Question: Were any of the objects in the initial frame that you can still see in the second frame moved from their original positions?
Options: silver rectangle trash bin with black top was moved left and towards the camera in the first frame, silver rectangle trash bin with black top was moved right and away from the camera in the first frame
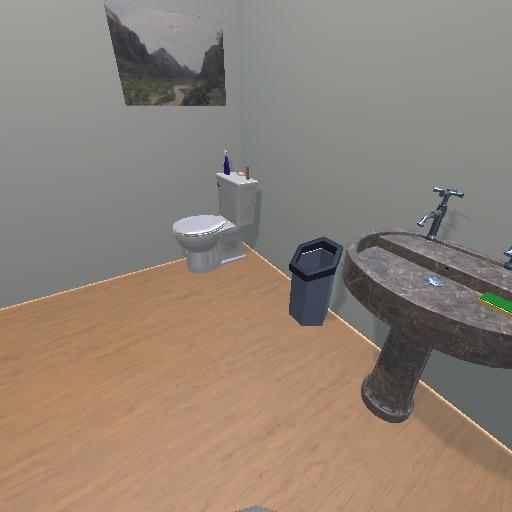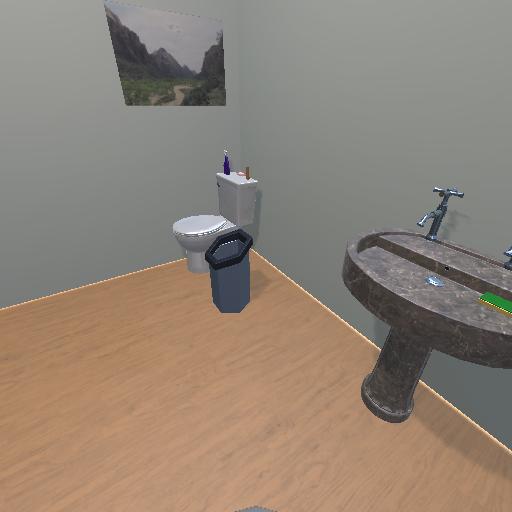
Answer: silver rectangle trash bin with black top was moved left and towards the camera in the first frame